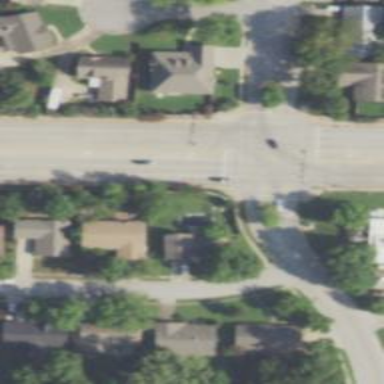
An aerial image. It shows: Crossing on the road.